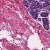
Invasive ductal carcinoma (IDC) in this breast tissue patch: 0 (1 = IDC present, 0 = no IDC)